Question: I'm trying to horizontally align the radio/checkboxes in different types of Angular Material form controls in a list. The list is a mix of mat-list-option, mat-checkbox and mat-radio-button. I need the labels to be left aligned while the checkbox/radio buttons to be right aligned.
I've tried using fxLayouts "row" and "space-between" without luck. I've also tried to tamper with the css but cannot seem to get it right. I've created a
StackBlitz for it: <URL>
'''
<mat-selection-list>
<ng-container *ngFor="let text of texts">
<mat-list-option [checkboxPosition]="'after'">
{{ text }}
</mat-list-option>
<div style="padding: 0 16px">
<mat-checkbox *ngIf="isCheckbox" fxLayout="row" fxLayoutAlign="space-between center">
{{ text }}
</mat-checkbox>
<mat-radio-group *ngIf="isRadioGroup" fxLayout="column" fxLayoutAlign="space-between center">
<mat-radio-button *ngFor="let subText of subTexts" fxLayout="row" [labelPosition]="'before'">
{{ subText }}
</mat-radio-button>
</mat-radio-group>
</div>
</ng-container>
</mat-selection-list>
'''
Notice that I've removed bindings, conditions and actions from the code to keep it simple. This is what I currently get:

As you can see, I struggle to get the controls aligned. Do anyone know of a good approach on how to accomplish this?
StackBlitz: <URL>
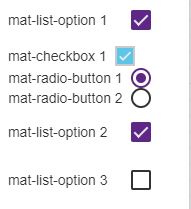
Answer: You have to utilize the '::ng-deep' selector to change the css from the form checkbox and radio components. With a bit of flex and space-between, this is the result:
<URL>
'''
.mat-checkbox,
.mat-radio-group {
height: 48px;
padding: 0 16px;
display: flex;
align-items: center;
}
:host ::ng-deep .mat-checkbox-layout {
display: flex;
width: 100%;
justify-content: space-between;
}
:host ::ng-deep .mat-checkbox-label-before .mat-checkbox-inner-container {
margin-right: 0;
}
.mat-radio-group {
align-items: flex-start;
flex-direction: column;
}
.mat-radio-button {
width: 100%;
height: 48px;
display: flex;
align-items: center;
}
:host ::ng-deep .mat-radio-label {
width: 100%;
display: flex;
justify-content: space-between;
}
'''